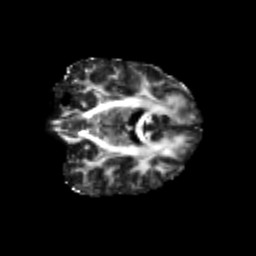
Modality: FA
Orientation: coronal
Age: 19
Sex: female
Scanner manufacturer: siemens
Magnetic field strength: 3 T
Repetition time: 3.5 s
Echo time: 0.125 s